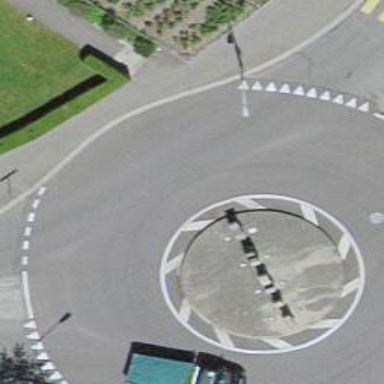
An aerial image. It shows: Tertiary road with asphalt surface leading to roundabout.